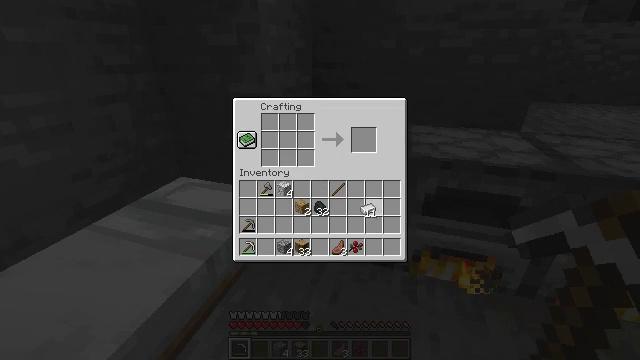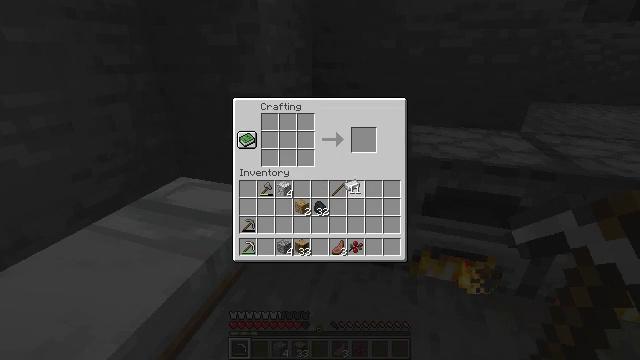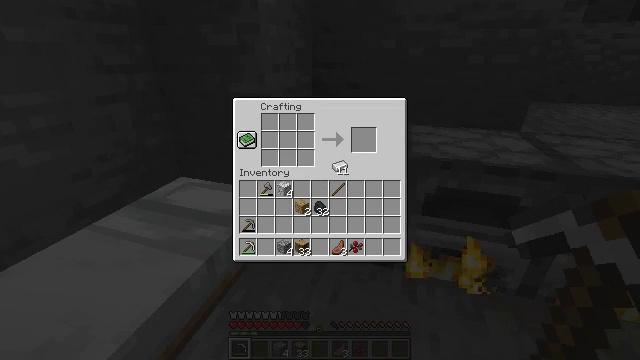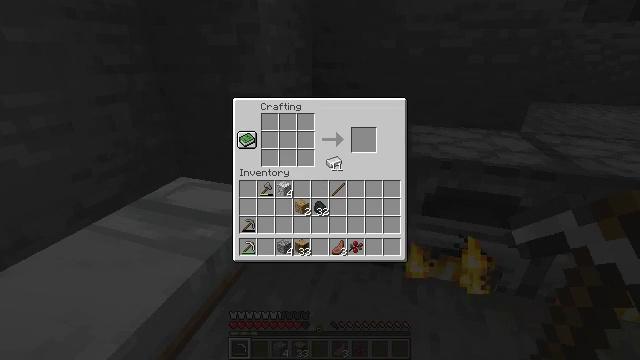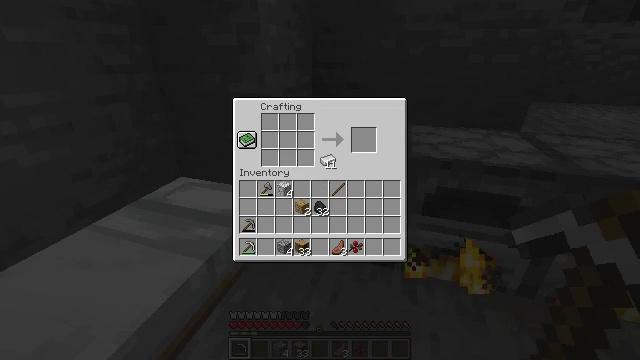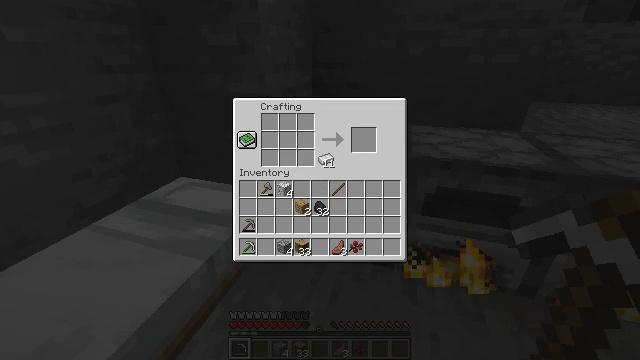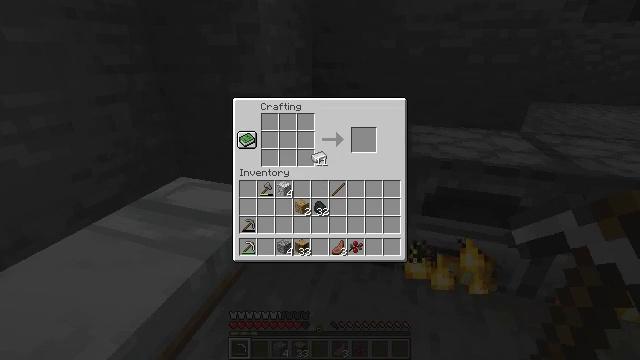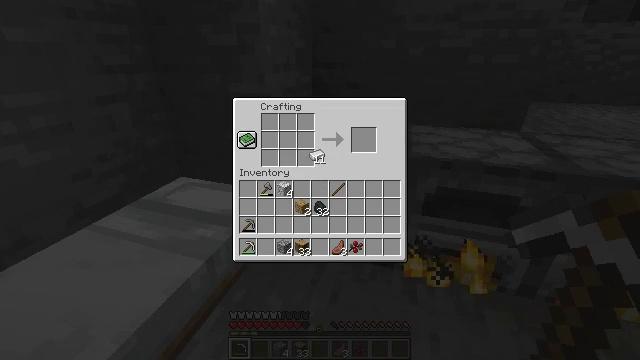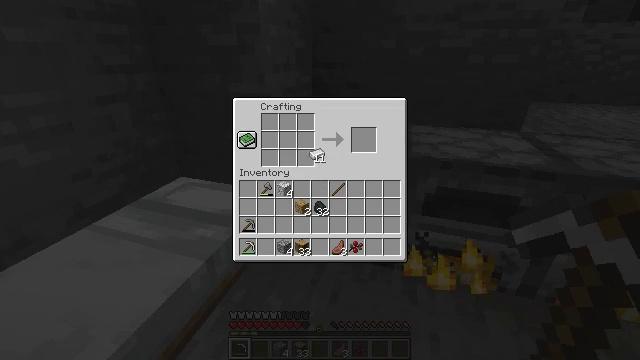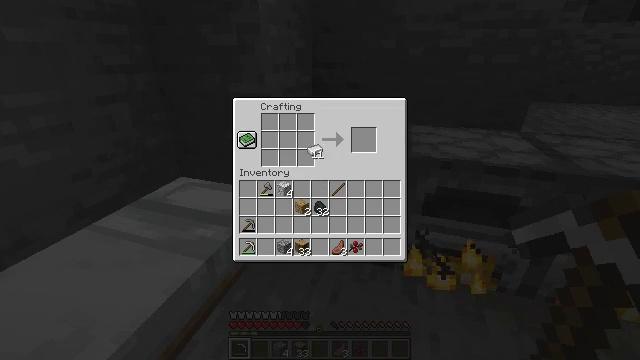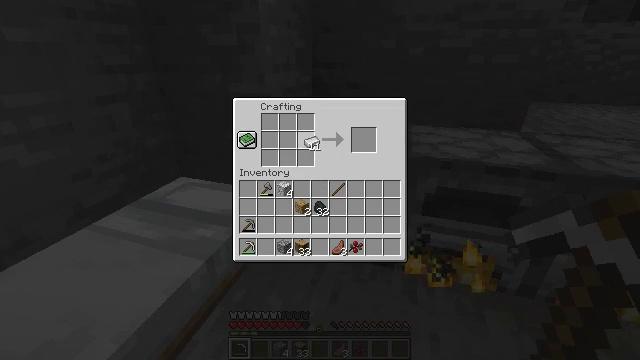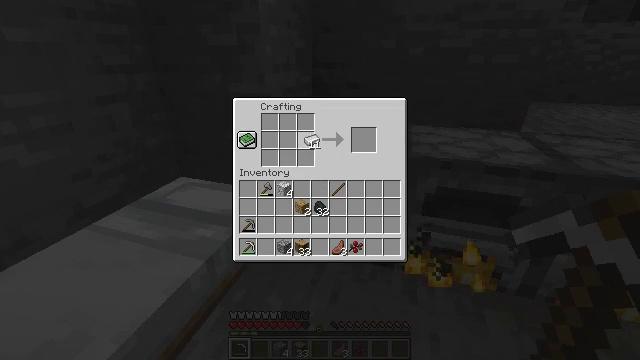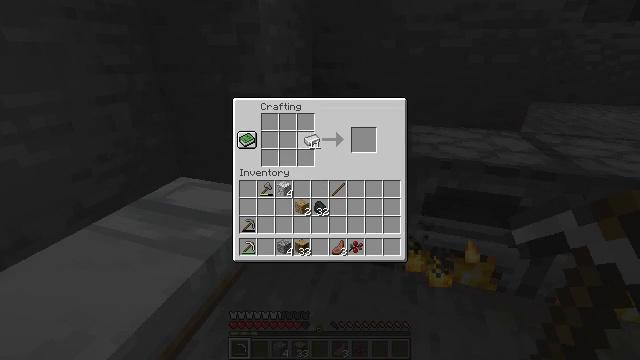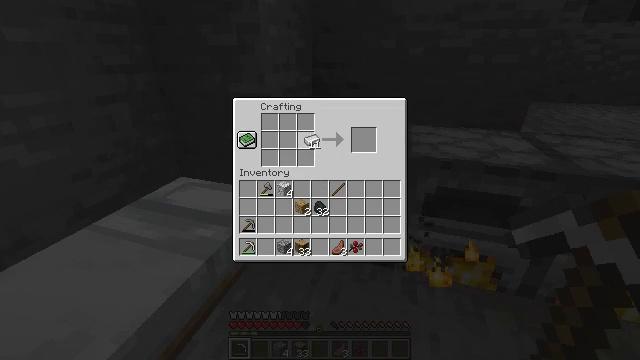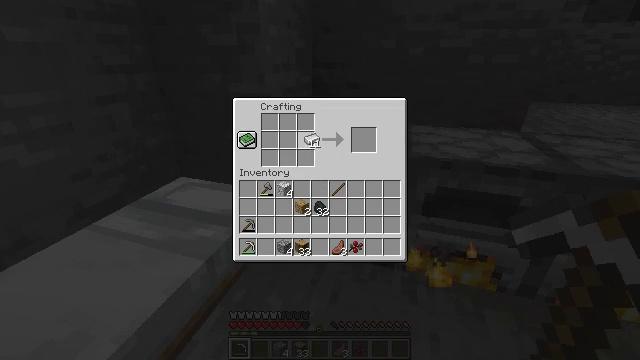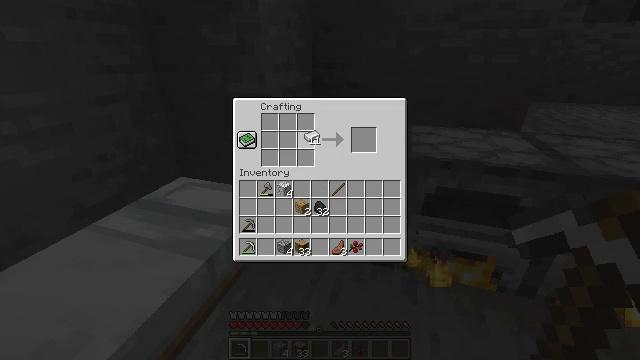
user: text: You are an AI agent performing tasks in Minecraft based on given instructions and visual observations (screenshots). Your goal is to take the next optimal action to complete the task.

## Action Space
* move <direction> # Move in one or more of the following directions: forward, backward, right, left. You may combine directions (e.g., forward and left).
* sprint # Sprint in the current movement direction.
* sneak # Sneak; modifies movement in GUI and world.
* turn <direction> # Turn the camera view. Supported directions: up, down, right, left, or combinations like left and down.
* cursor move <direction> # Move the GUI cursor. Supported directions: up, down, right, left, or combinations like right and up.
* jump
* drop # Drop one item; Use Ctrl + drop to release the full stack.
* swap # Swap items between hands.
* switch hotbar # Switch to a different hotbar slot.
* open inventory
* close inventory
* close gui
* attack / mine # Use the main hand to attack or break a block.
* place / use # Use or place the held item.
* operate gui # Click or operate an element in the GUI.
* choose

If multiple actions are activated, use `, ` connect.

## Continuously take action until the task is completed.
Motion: motion action
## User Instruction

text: Use the crafting table and iron ingots to craft an iron helmet.
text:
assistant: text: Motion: cursor move left and up
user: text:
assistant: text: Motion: cursor move left and up
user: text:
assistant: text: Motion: no_op
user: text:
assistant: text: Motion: no_op
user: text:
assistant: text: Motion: no_op
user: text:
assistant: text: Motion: cursor move left
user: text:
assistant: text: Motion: no_op
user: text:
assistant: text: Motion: no_op
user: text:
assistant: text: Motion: no_op
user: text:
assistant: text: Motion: cursor move up
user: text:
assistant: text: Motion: no_op
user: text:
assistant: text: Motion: no_op
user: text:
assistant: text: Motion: choose
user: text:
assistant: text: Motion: choose
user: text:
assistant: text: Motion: choose
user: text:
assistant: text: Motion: choose
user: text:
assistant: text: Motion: choose
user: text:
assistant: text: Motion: choose
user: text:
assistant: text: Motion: choose
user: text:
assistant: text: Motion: choose
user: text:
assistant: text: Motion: cursor move left, choose
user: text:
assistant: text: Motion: cursor move left, choose
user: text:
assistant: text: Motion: choose
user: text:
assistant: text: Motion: choose
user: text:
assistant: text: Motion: choose
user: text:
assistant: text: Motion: choose
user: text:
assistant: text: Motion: choose
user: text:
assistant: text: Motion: choose
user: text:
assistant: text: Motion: choose
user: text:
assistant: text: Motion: choose